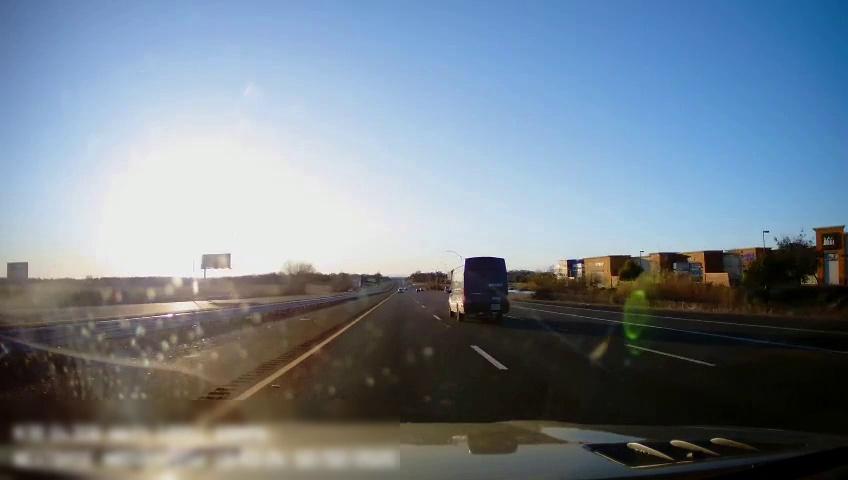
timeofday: Day
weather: Sunny
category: Drivable Space
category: Drivable Space
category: Vehicles | Truck
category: Lanes | Current Lane
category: Lanes | Current Lane
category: Lanes | Alternate Lane
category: Lanes | Alternate Lane
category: Lanes | Alternate Lane